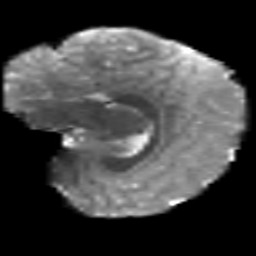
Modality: T2w
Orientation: sagittal
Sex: female
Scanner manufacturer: siemens
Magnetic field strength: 3 T
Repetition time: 3.7 s
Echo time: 0.08 s